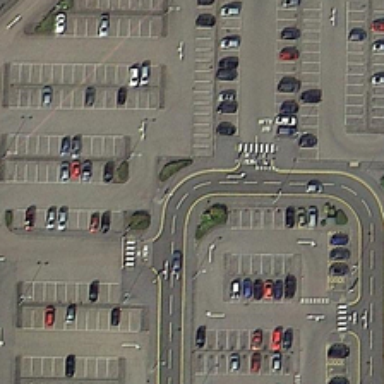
Some cars are parked in a large parking lot with many empty parking spaces .